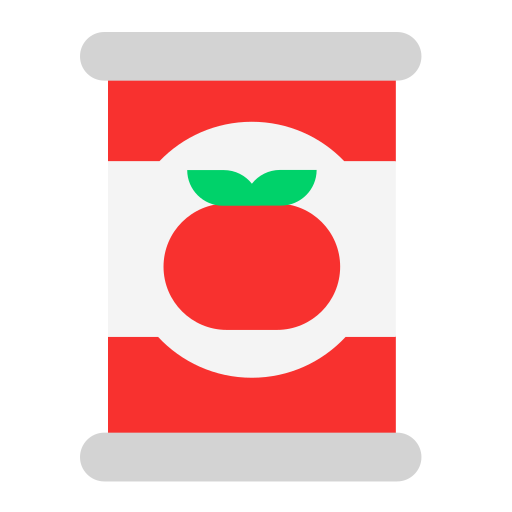
canned food flat